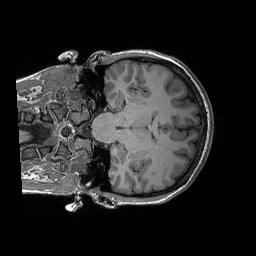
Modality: T1w
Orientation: coronal
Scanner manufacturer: siemens
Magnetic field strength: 3 T
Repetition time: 2.3 s
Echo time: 0.00298 s